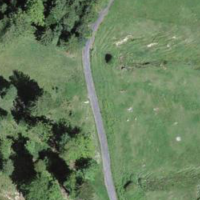
EUNIS habitat code: 24
Species observed at this site:
Teucrium scorodonia